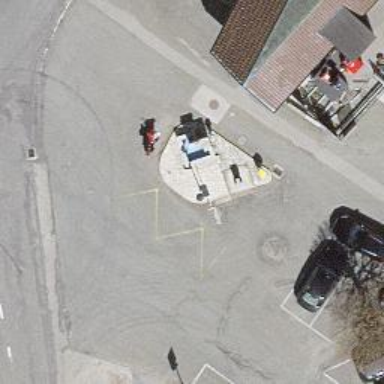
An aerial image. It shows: Bus stop with platform for public transport.